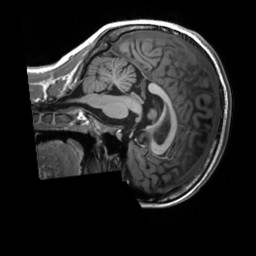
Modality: T1w
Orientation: sagittal
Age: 22
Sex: female
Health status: healthy
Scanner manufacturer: siemens
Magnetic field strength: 3 T
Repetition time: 2.53 s
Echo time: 0.00227 s